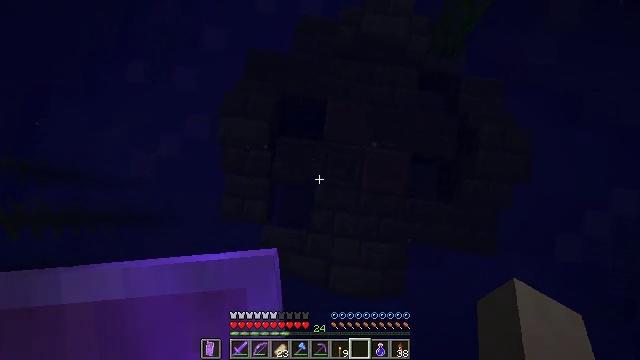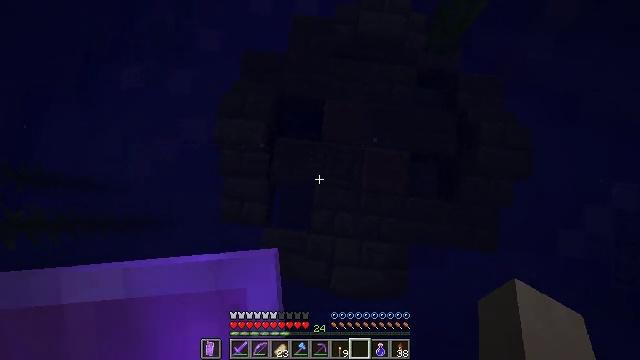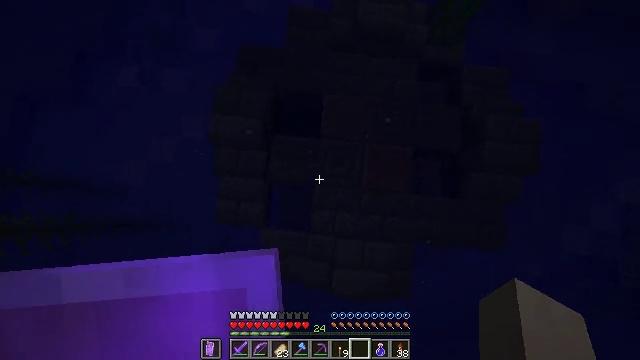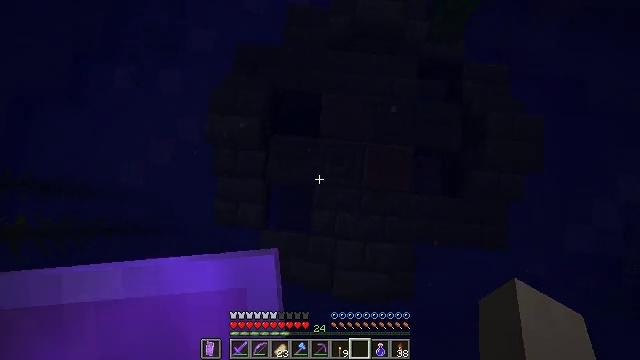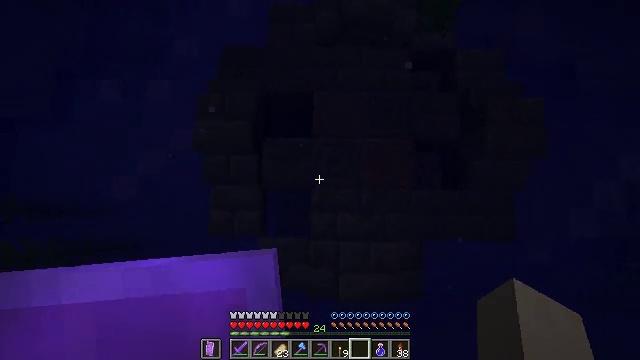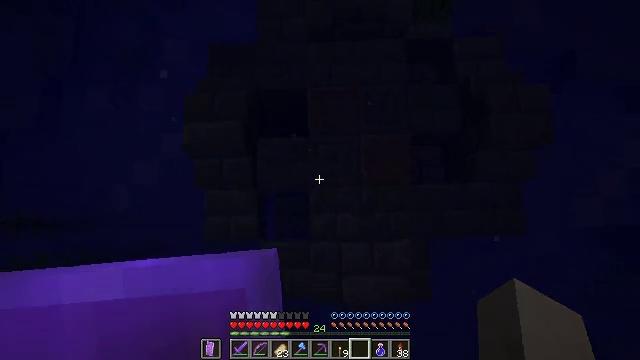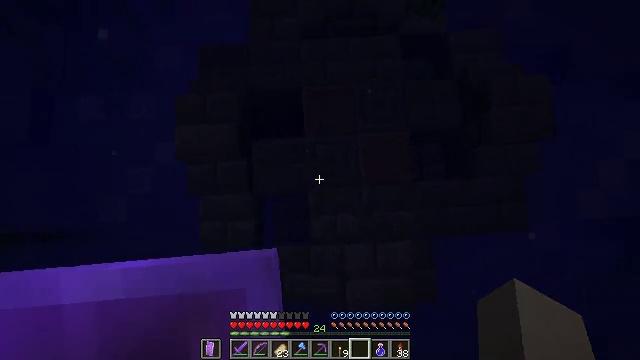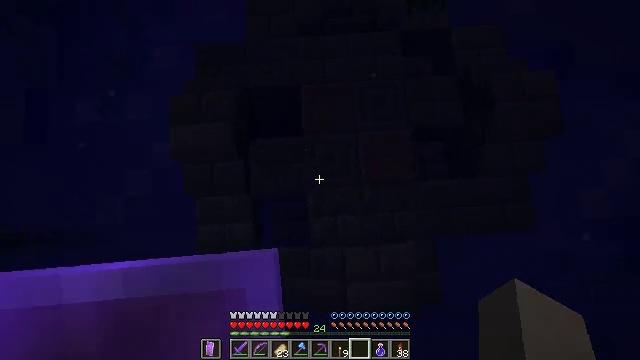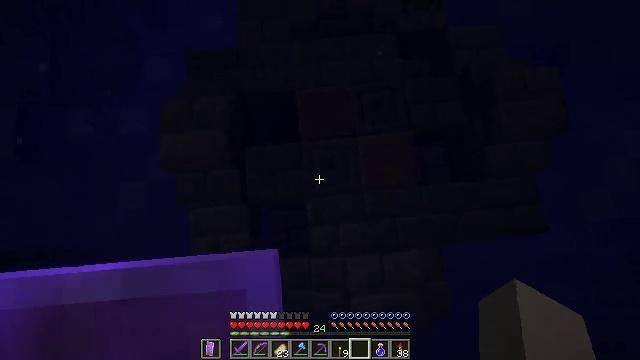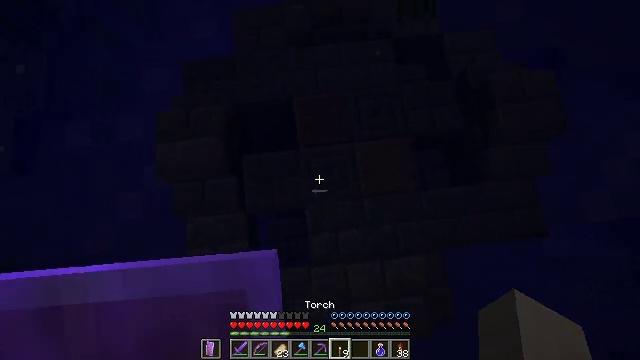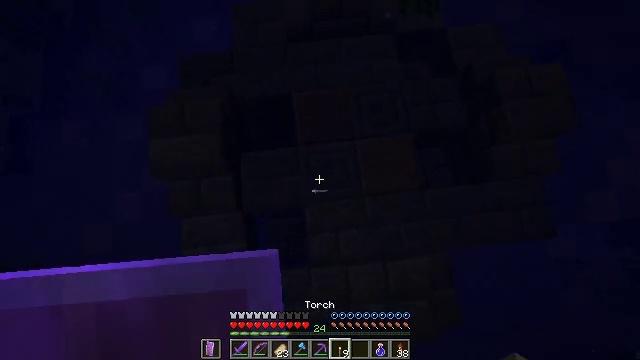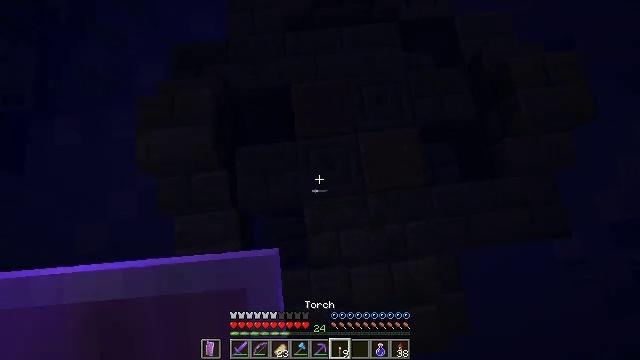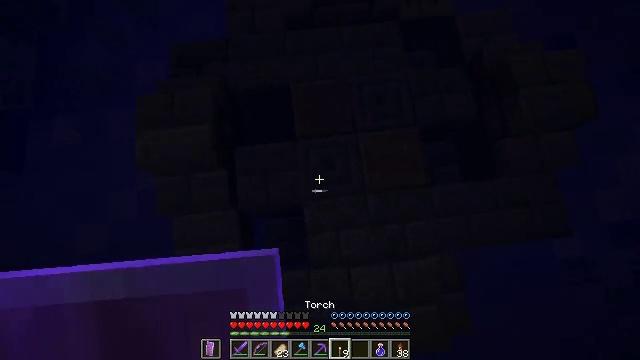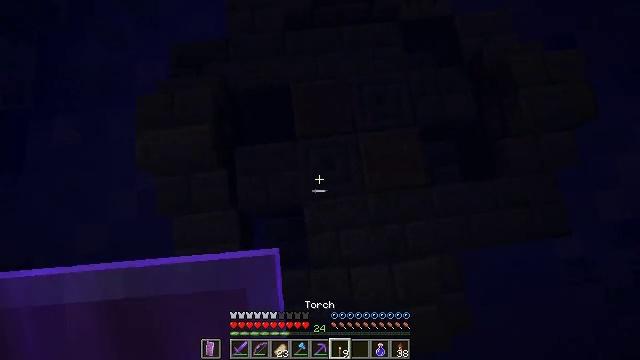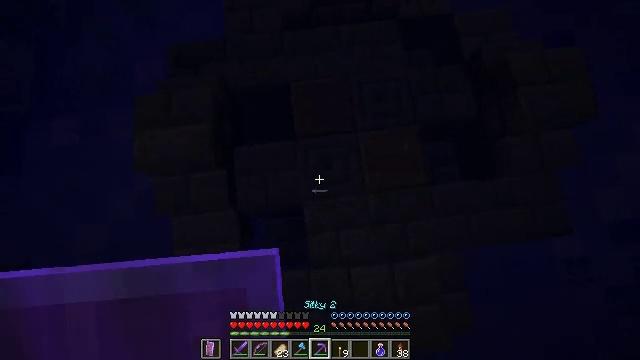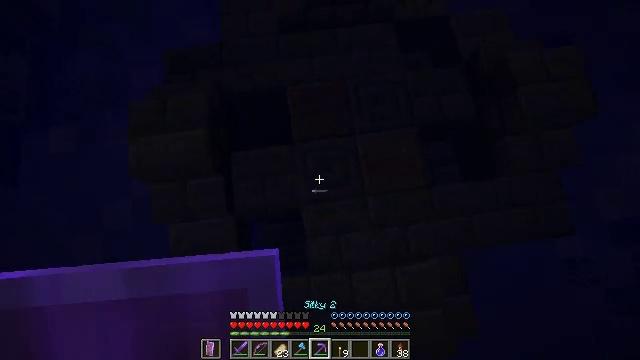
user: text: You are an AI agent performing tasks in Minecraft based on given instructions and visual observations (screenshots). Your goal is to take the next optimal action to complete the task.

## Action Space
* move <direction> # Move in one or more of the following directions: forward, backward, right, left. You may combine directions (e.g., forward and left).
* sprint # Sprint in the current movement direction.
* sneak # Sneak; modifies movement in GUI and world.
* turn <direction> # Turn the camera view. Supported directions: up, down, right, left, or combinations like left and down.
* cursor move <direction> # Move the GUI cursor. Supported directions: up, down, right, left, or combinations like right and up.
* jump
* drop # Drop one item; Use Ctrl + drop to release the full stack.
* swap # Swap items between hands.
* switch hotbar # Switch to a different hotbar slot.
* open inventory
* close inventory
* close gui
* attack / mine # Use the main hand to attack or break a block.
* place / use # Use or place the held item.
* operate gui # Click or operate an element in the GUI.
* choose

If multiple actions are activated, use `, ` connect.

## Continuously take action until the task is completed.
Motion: motion action
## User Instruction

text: Collect chiseled stone bricks for building.
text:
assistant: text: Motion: sprint, turn right
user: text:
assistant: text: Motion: sneak
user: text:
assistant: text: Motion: sprint
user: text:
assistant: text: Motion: sprint, turn right
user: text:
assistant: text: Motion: sneak, turn right
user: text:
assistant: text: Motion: sprint, turn right
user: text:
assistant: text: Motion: sprint
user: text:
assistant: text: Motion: sprint, turn right and up
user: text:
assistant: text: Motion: sprint, turn right and up
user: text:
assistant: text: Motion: sprint
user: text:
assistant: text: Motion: no_op
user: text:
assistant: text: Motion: no_op
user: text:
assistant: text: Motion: no_op
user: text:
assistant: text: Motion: no_op
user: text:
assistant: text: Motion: turn right
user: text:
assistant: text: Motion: turn right and up
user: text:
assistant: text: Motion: turn right
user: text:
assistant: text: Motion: turn right
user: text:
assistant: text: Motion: turn right and up
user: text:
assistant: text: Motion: turn right and up
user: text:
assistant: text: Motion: no_op
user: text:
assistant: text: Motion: move forward
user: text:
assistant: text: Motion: move forward
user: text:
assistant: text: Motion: move forward
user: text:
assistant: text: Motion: move forward
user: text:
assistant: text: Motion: move forward
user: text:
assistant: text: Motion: move forward, turn right
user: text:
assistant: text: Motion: turn right and down
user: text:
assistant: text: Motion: no_op
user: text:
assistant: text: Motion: no_op